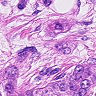
Metastatic tissue present: yes